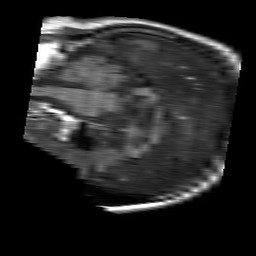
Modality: T1w
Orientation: sagittal
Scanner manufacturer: philips
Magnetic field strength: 1.5 T
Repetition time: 0.55 s
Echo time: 0.011 s